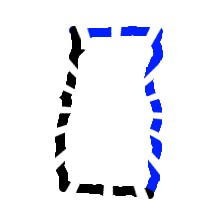
Shape: rectangle